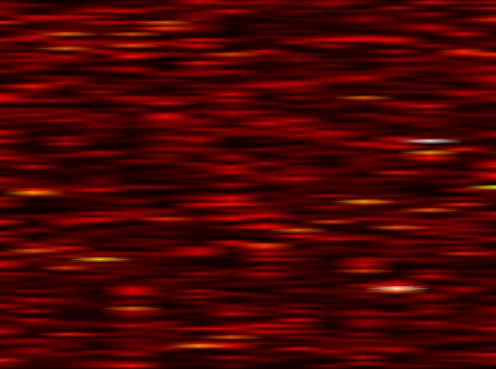
Label: UFMC